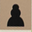
Piece: bP